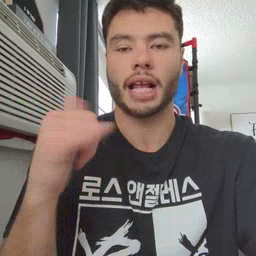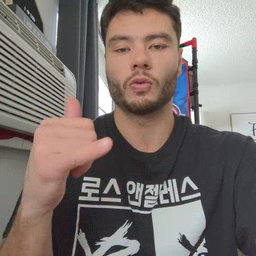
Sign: yellow